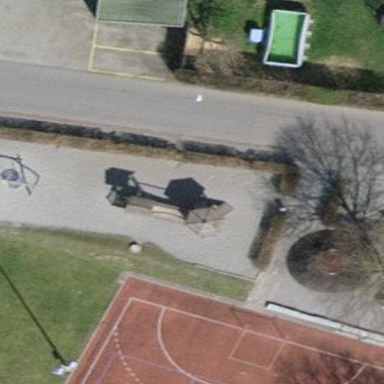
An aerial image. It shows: Playground area for leisure land.